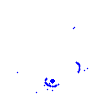
Particle: pion